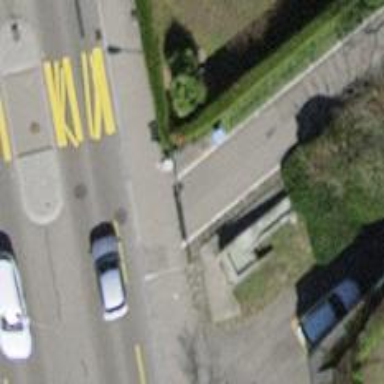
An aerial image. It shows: Asphalt sidewalk.